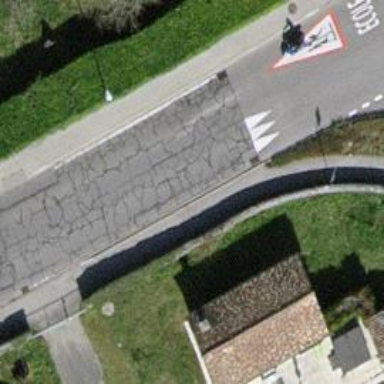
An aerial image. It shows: Secondary road with asphalt surface.